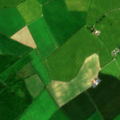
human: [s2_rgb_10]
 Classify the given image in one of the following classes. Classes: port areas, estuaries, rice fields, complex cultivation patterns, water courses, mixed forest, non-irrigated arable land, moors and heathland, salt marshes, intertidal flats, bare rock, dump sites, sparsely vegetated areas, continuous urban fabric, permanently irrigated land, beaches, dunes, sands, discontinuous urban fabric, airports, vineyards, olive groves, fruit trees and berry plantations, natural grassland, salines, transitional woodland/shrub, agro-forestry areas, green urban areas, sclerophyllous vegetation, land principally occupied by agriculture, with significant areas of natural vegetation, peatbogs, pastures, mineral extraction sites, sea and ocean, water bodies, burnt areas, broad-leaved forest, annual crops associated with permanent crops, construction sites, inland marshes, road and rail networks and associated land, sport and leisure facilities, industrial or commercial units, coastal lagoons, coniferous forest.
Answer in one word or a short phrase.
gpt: non-irrigated arable land, transitional woodland/shrub